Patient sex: M
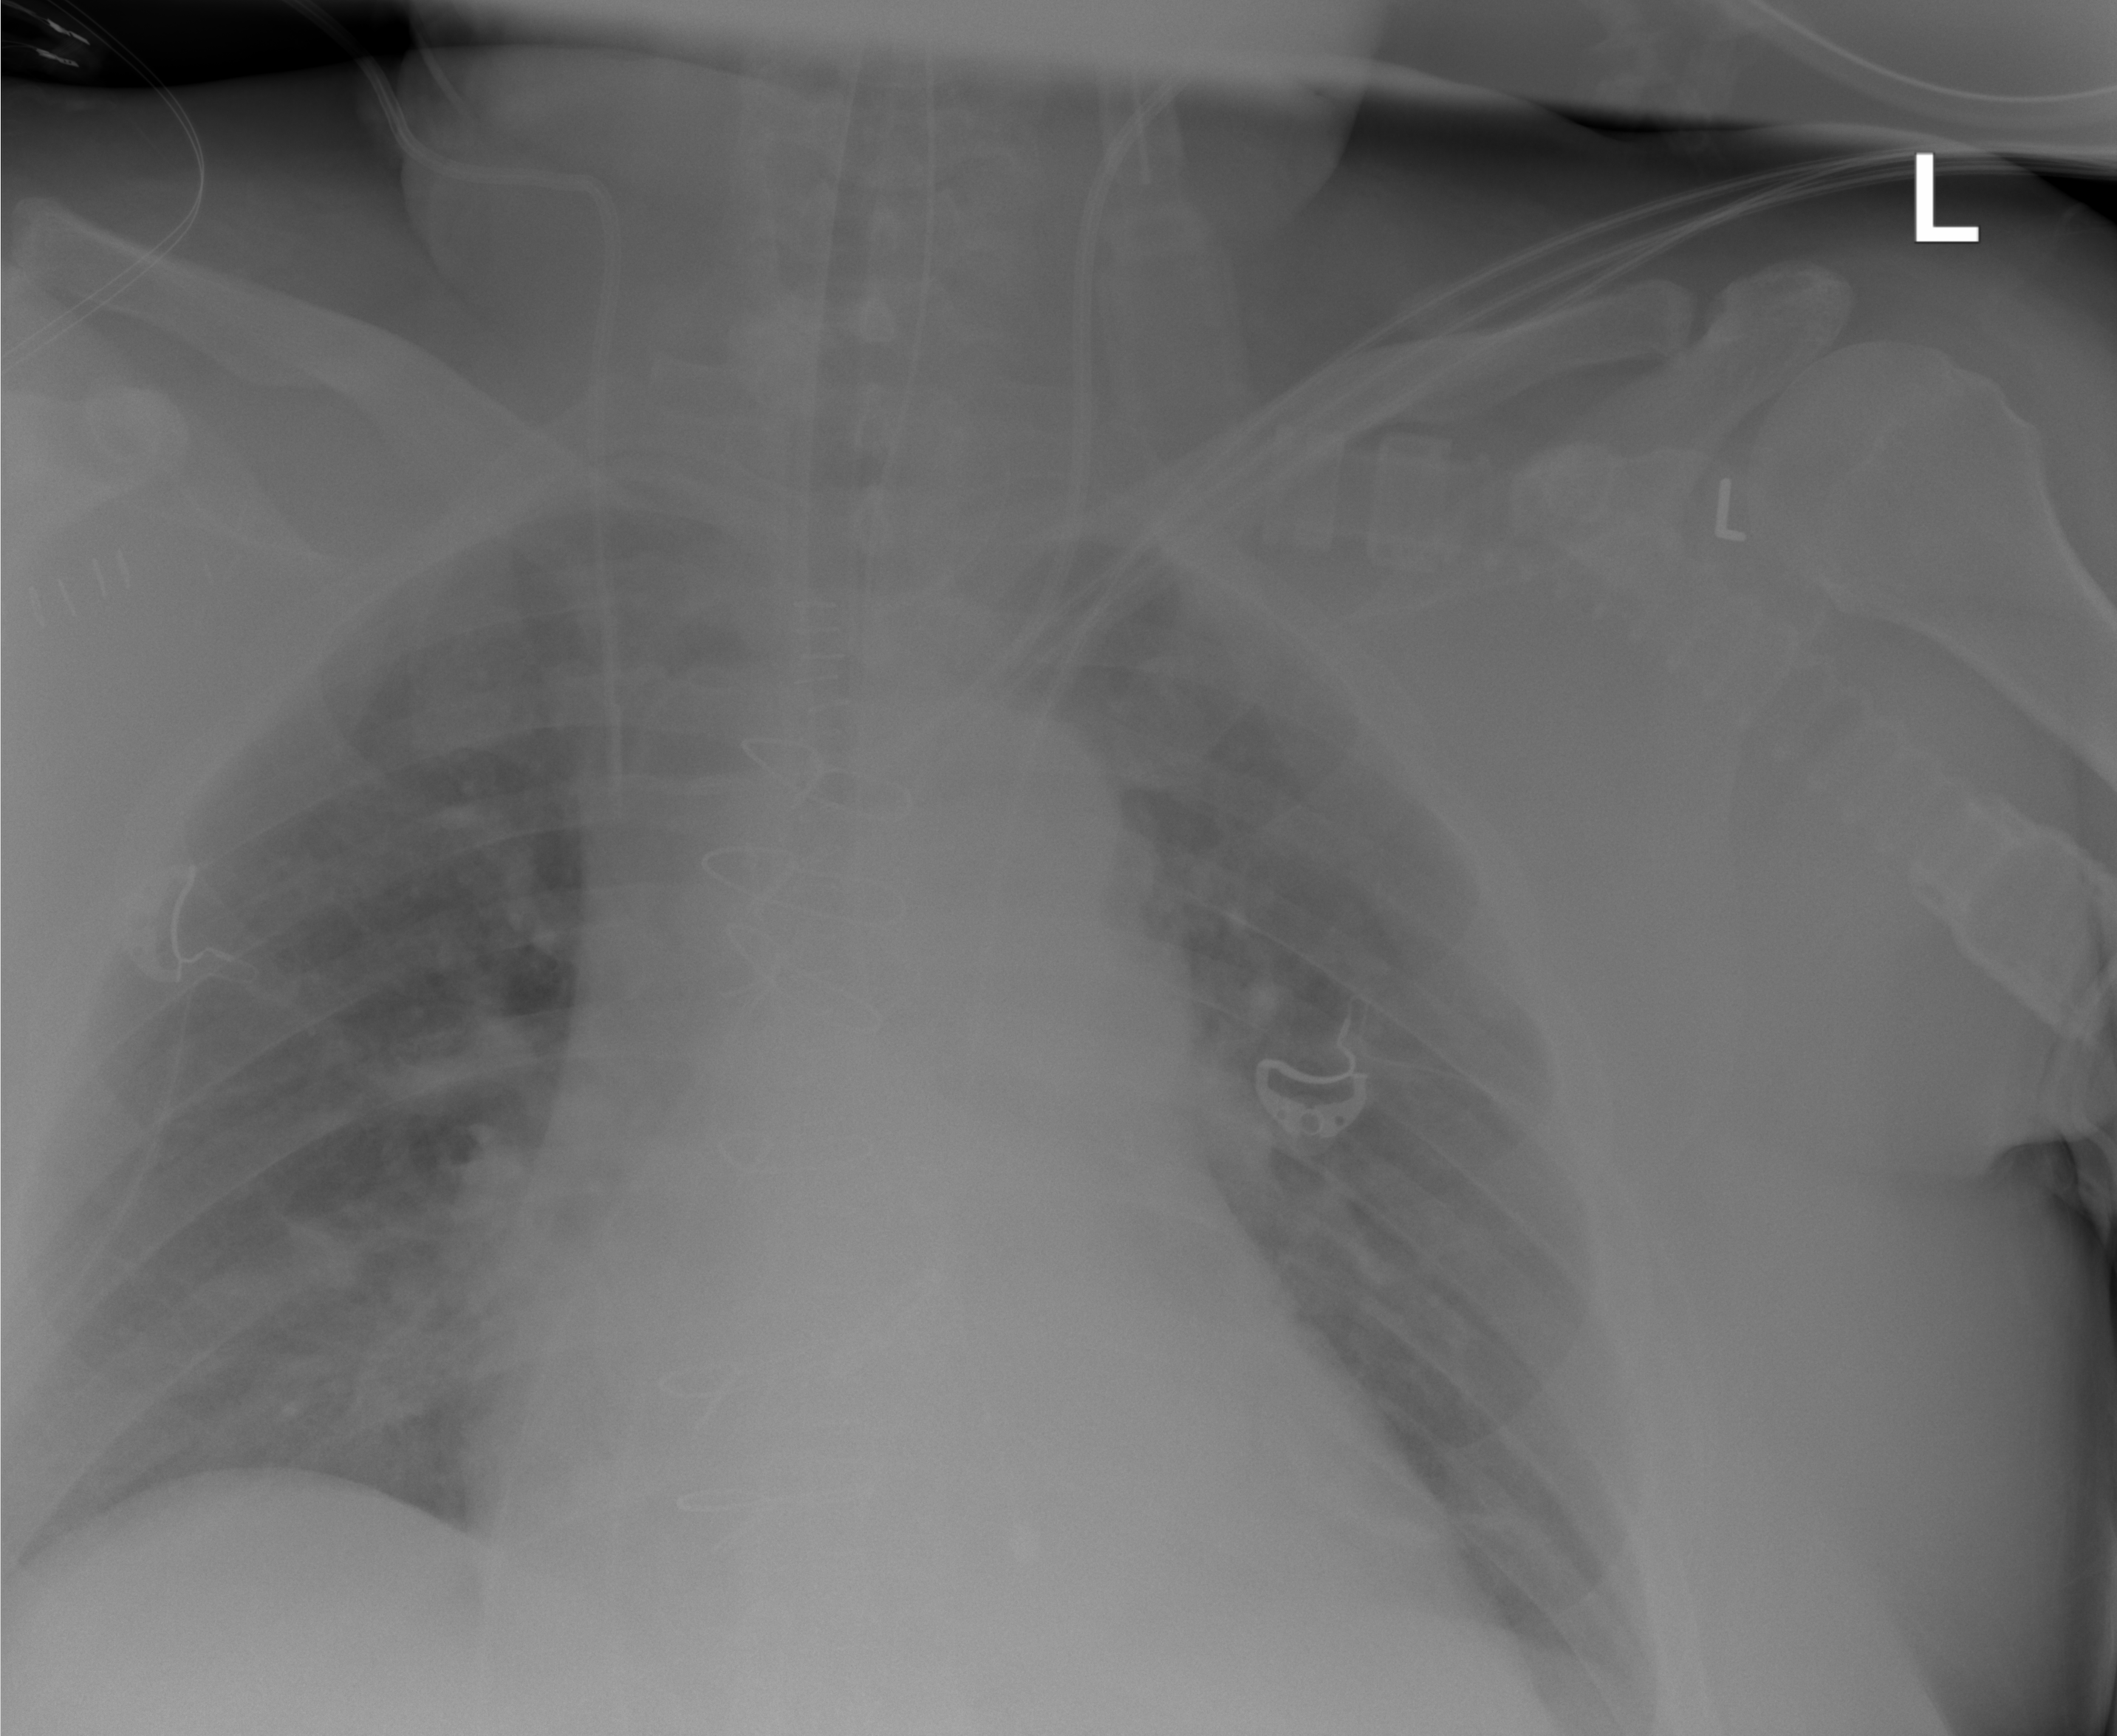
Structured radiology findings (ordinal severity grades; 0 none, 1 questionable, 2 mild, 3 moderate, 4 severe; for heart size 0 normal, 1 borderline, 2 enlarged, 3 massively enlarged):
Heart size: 2
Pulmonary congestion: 2
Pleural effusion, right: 0
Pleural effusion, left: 0
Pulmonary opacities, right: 2
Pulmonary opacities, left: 2
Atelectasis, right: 2
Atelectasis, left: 2